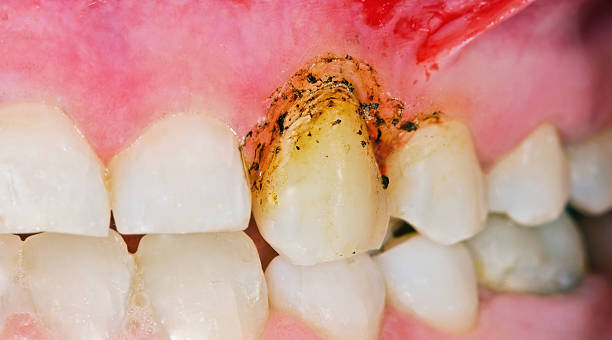
Condition: Calculus